Question: I am trying to move MediaWiki websites from Windows Server 2003 (IIS 6) to Windows Server 2008 R2 (IIS 7.5). I installed the same version of MediaWiki to the destination server in order to avoid conflict. I dumped, move and restore the MySQL database; zip, move and restore the MediaWiki files which includes the images, LocalSettings.php files for each MediaWiki website.
I can't browse the websites now, I believe I need to do something else but I am not sure. I am totally new to MediaWiki. Any help appreciated.
Thanks in advance.
'''
$wiki_name = substr($_SERVER["REQUEST_URI"], 1, strpos($_SERVER["REQUEST_URI"], "/", 1) - 1);
$wgScriptPath = "/${wiki_name}";
$wgLogo = "images_${wiki_name}/${wiki_name}_logo.gif";
$wgUploadPath = "$wgScriptPath/images_${wiki_name}";
$wgUploadDirectory = "$IP/images_${wiki_name}";
require_once("LocalSettings.${wiki_name}.php");
unset($wiki_name);
'''
LocalSettings.php has above section which has a purpose of using multiple mediawiki websites. And each LocalSettings.website.php files have section below:
'''
$wgDBtype = "mysql";
$wgDBserver = "localhost";
$wgDBname = "database";
$wgDBuser = "user";
$wgDBpassword = "password";
'''
in order to identify which database is used by each website.

This is the picture I got when I browsed the MediaWiki wiki through IIS.
And from server log I got the following:
'''
#Date: 2014-10-06 19:42:17
#Fields: date time s-ip cs-method cs-uri-stem cs-uri-query s-port cs-username c-ip cs(User-Agent) sc-status sc-substatus sc-win32-status time-taken
2014-10-06 19:42:17 ::1 GET /mediawiki - 80 - ::1 Mozilla/4.0+(compatible;+MSIE+8.0;+Windows+NT+6.1;+WOW64;+Trident/4.0;+SLCC2;+.NET+CLR+2.0.50727;+.NET4.0C;+.NET4.0E) 301 0 0 265
2014-10-06 19:42:17 ::1 GET /mediawiki/ - 80 - ::1 Mozilla/4.0+(compatible;+MSIE+8.0;+Windows+NT+6.1;+WOW64;+Trident/4.0;+SLCC2;+.NET+CLR+2.0.50727;+.NET4.0C;+.NET4.0E) 200 0 0 78
'''
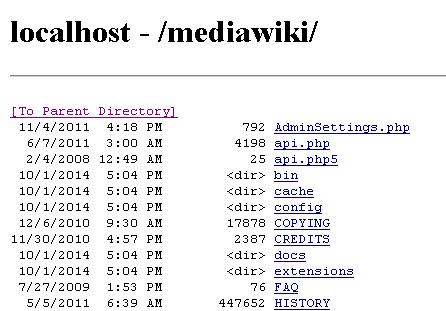
Answer: The problem was about IIS declaration of virtual directory. And additionally needed to add index.asp and index.php files as default document through IIS.
Cheers!